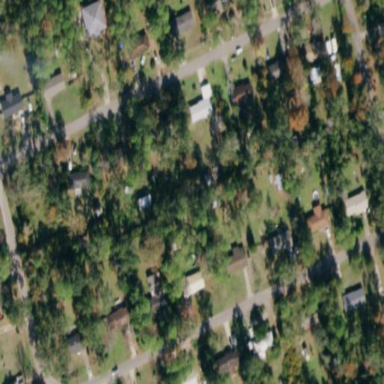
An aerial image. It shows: This residential area consists of single-family homes.